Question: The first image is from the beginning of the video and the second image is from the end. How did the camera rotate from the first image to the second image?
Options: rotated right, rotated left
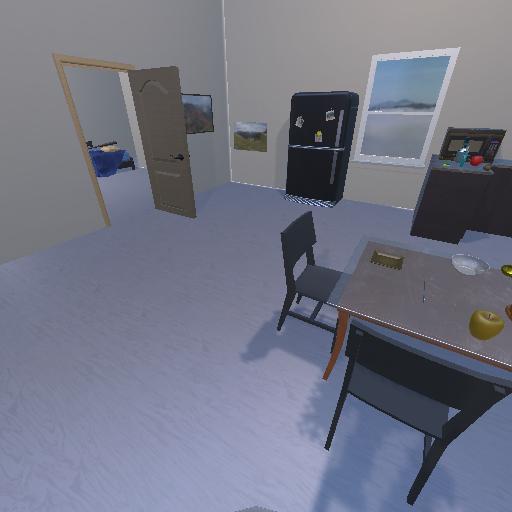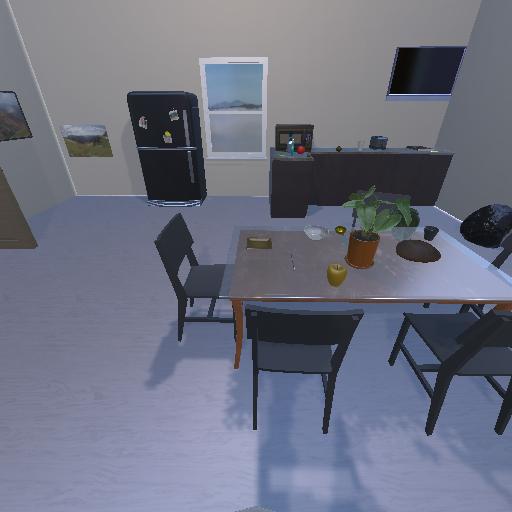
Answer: rotated right